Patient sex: M
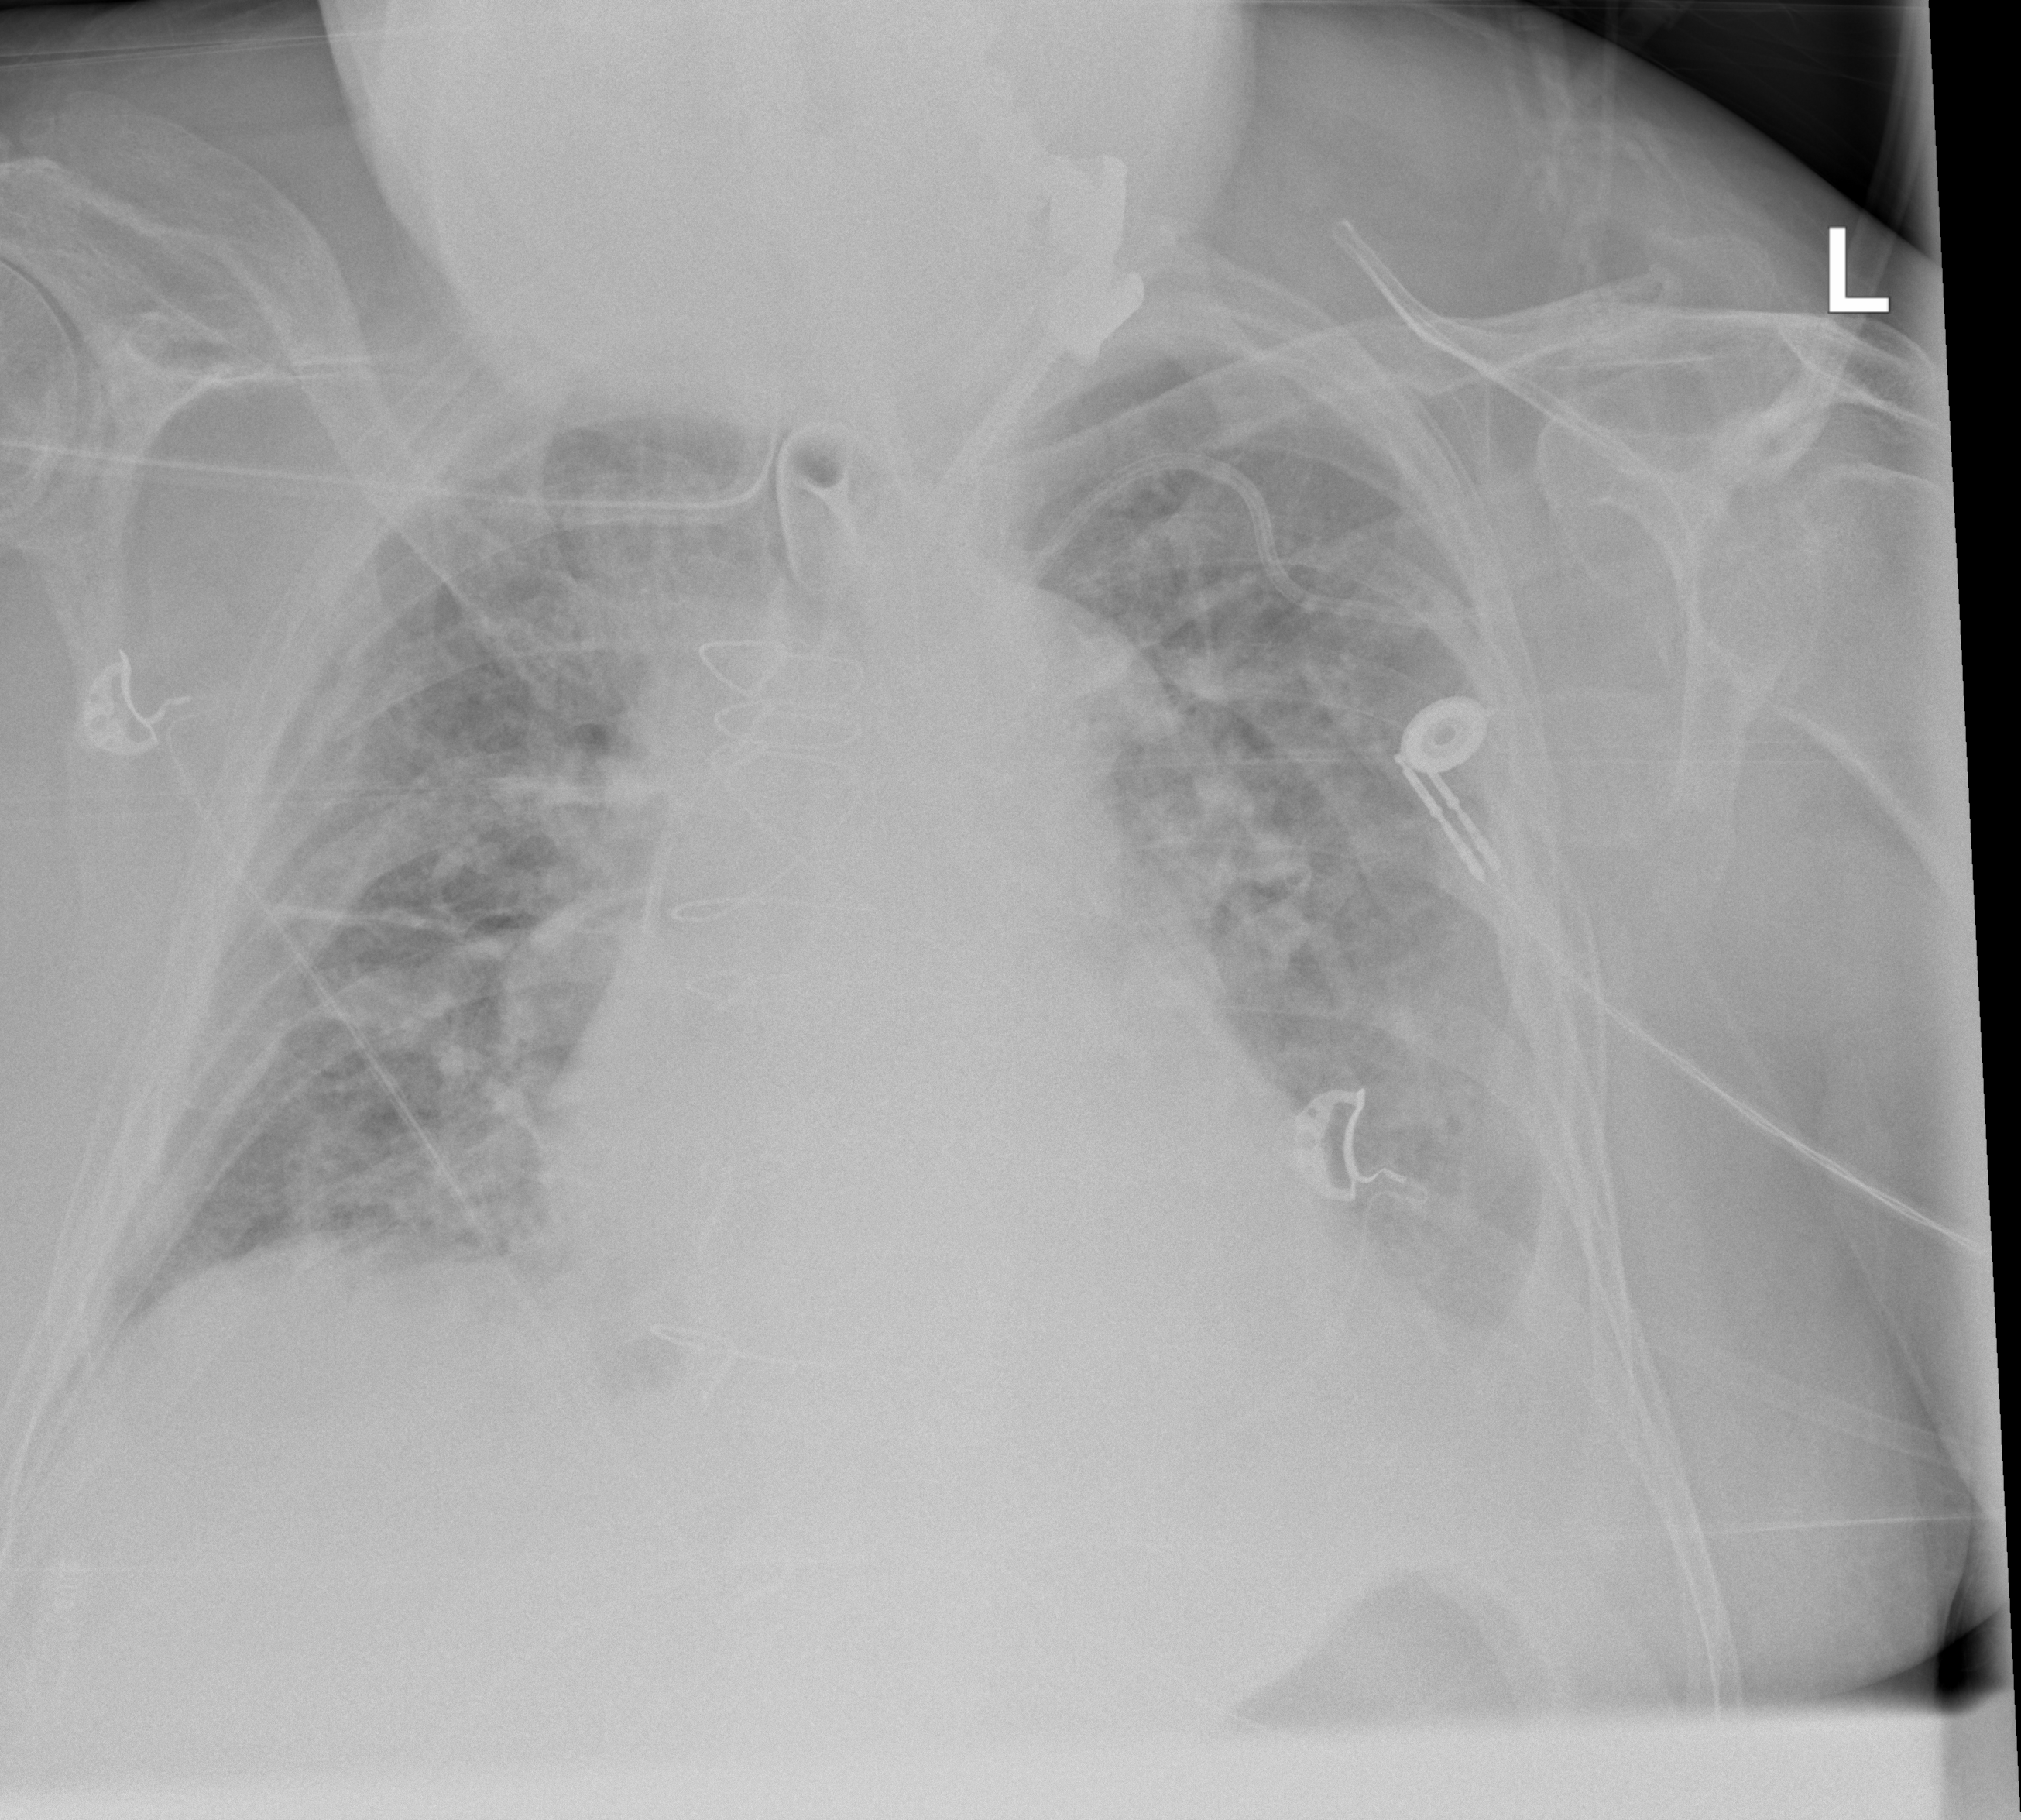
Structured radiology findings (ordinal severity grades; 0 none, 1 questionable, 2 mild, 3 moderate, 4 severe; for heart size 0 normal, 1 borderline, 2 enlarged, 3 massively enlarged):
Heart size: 2
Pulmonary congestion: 3
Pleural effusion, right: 0
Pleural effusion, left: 2
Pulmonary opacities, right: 2
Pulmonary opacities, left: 2
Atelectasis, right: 2
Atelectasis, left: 2